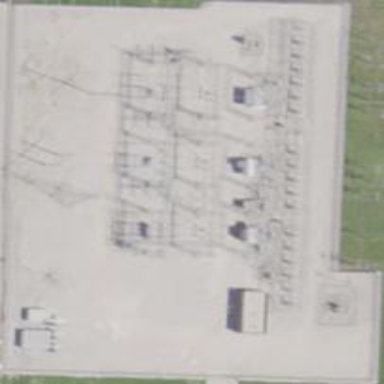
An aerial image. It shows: Power substation.